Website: crate-barrel
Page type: gifting
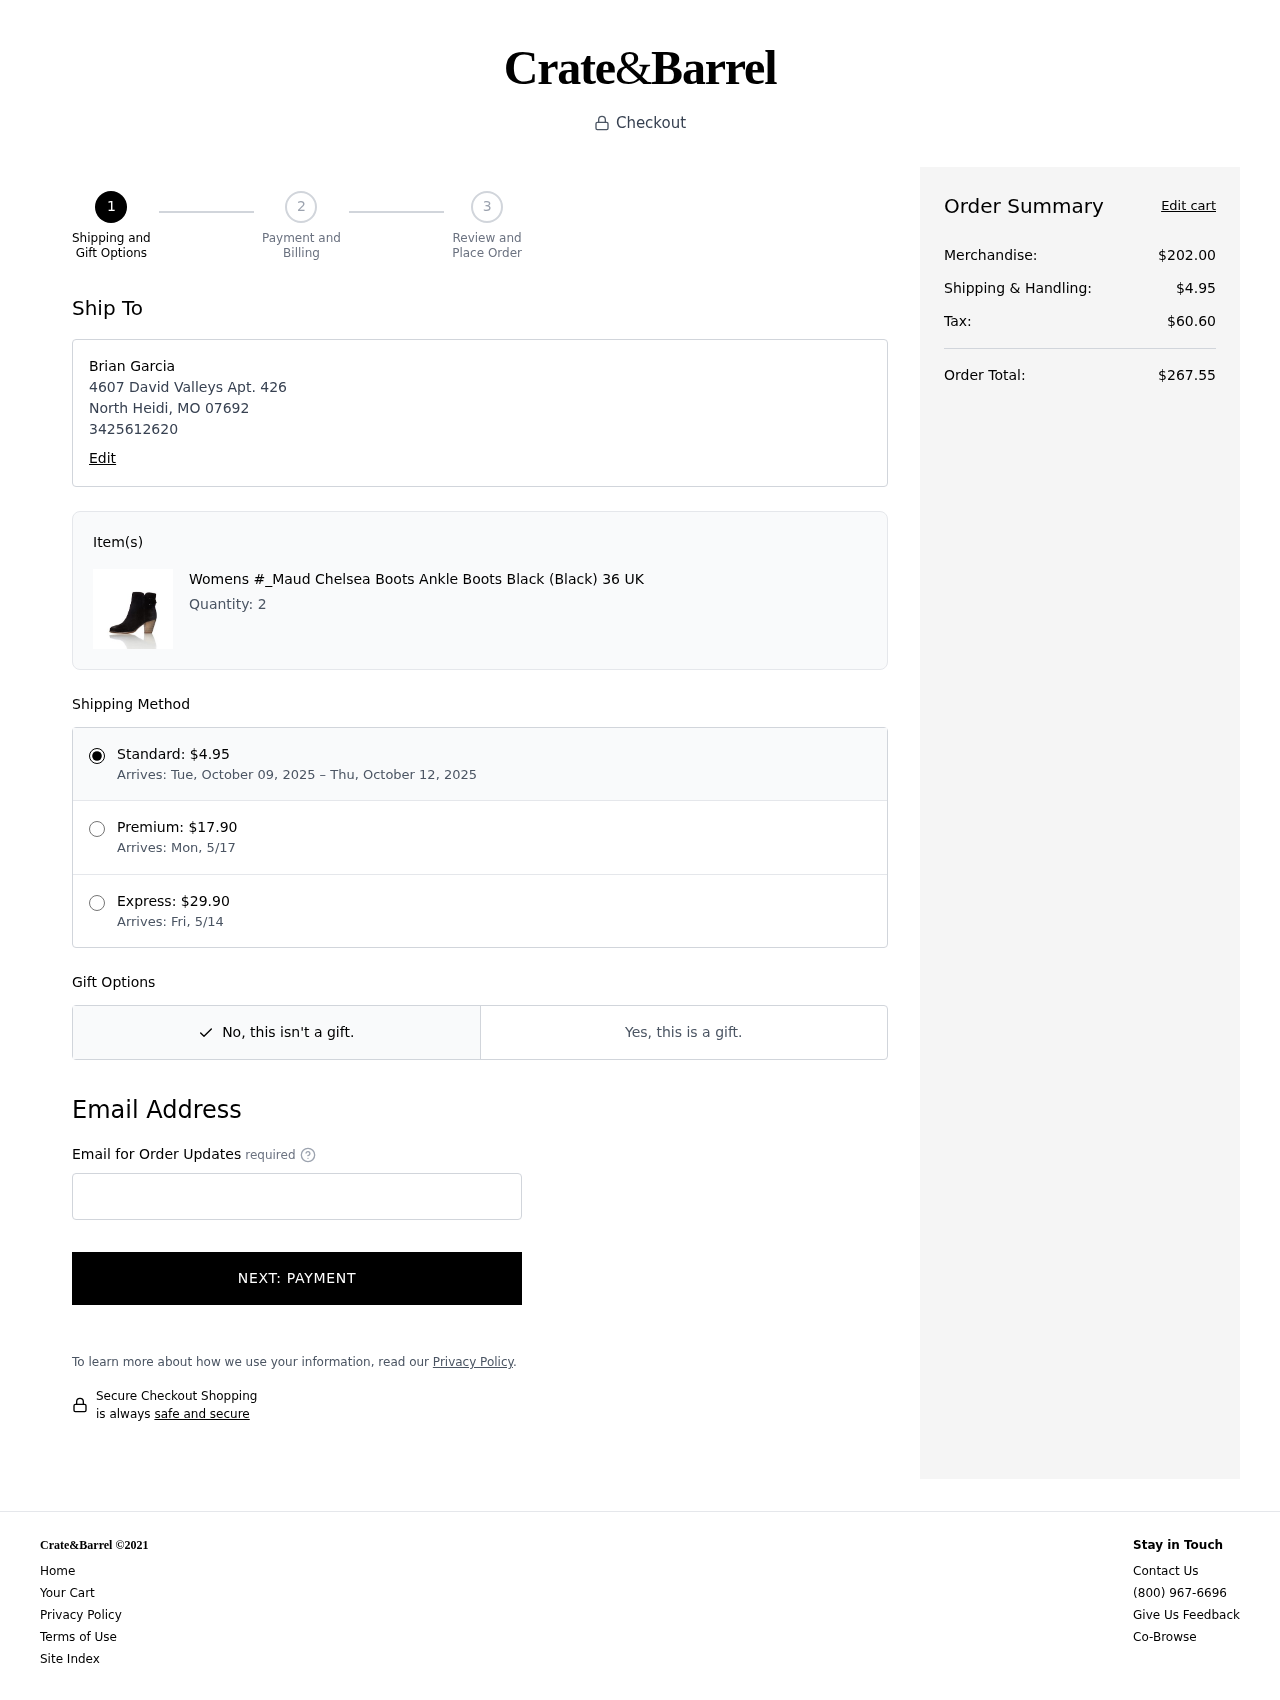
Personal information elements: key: PII_CITY
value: North Heidi
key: PII_FULLNAME
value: Brian Garcia
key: PII_PHONE
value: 3425612620
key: PII_POSTCODE
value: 07692
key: PII_STATE_ABBR
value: MO
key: PII_STREET
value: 4607 David Valleys Apt. 426
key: PII_EMAIL
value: brian.garcia@gmail.com
Product elements: key: PRODUCT1_NAME
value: Womens #_Maud Chelsea Boots Ankle Boots Black (Black) 36 UK
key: PRODUCT1_QUANTITY
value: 2
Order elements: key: ORDER_SHIPPING_DATE
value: October 09, 2025
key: ORDER_DELIVERY_DATE
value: October 12, 2025
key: ORDER_SUBTOTAL
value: $202.00
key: ORDER_SHIPPING_COST
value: $4.95
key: ORDER_TAX
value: $60.60
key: ORDER_TOTAL
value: $267.55